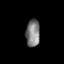
Tissue: prostate
Cell type: T cells
Senescence score: 0.7027
Nuclear area (px): 375
Mean DAPI intensity: 125.947